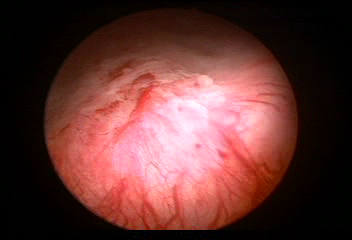
Modality: WLC
Class: Normal mucosa
Bladder cancer association: No